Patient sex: M
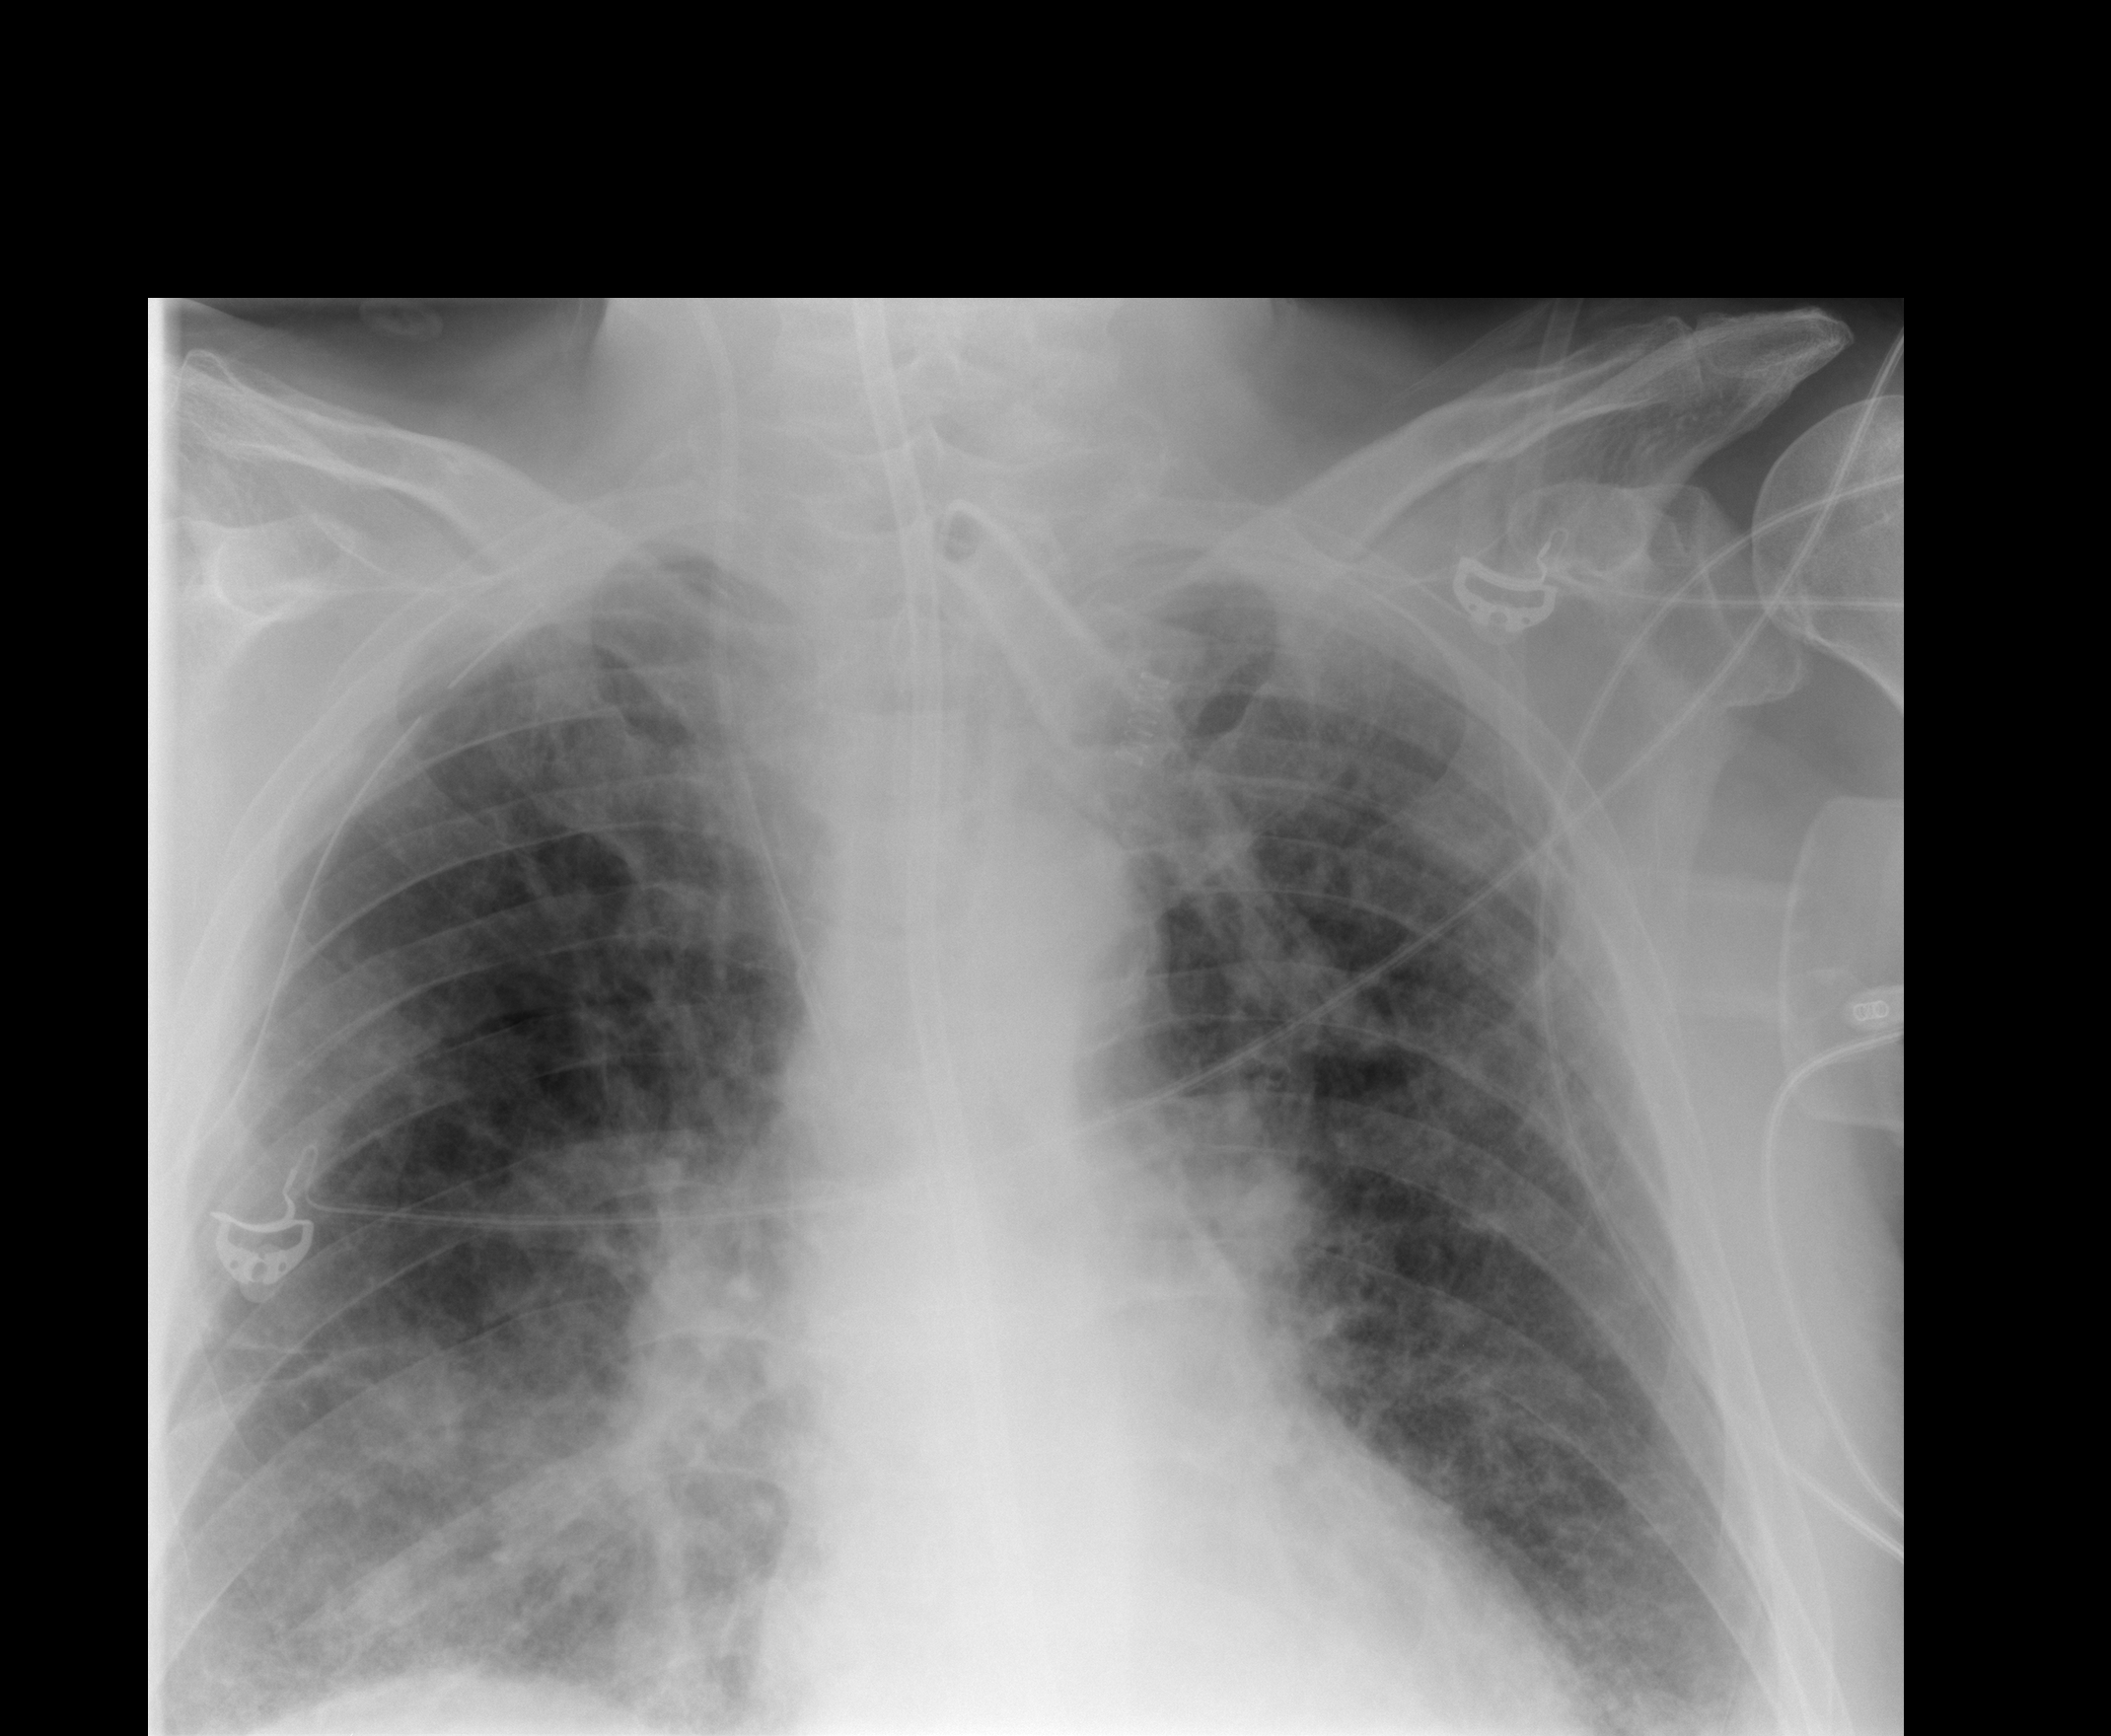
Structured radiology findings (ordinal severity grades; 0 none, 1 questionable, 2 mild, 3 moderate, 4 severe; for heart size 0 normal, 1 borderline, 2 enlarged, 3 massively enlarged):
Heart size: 0
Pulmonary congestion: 2
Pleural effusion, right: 1
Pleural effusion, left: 1
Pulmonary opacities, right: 3
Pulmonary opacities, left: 2
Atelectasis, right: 2
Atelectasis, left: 2